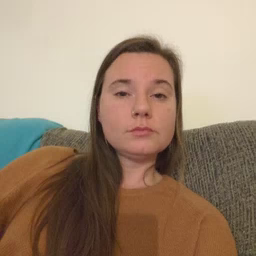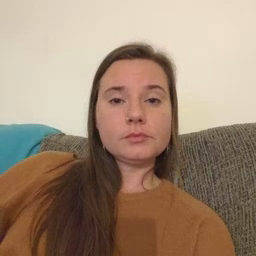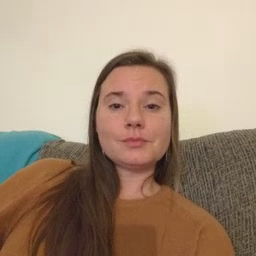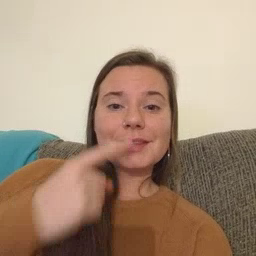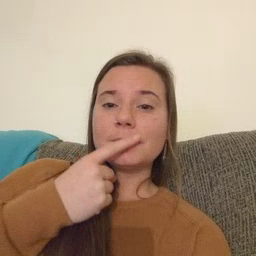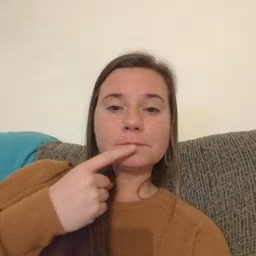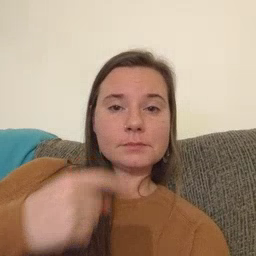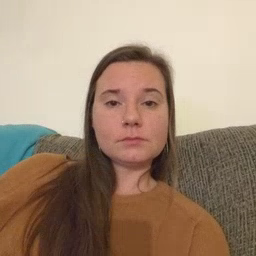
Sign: lips